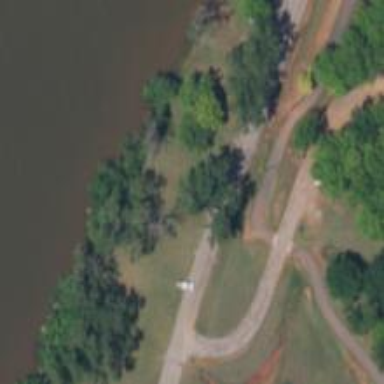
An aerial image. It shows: Disc golf hole.